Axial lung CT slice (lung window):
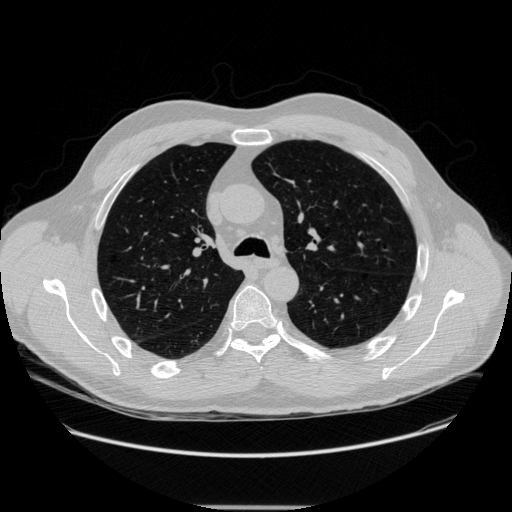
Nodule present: no